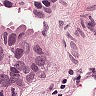
Metastatic tissue present: yes